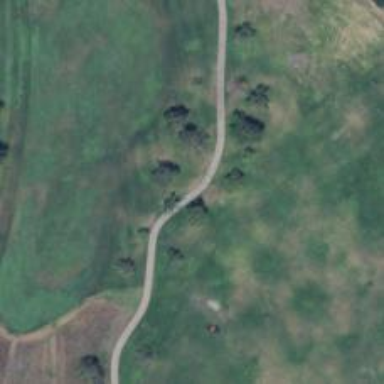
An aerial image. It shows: Path for golf carts.